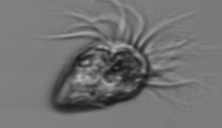
Label: Strombidium_morphotype1